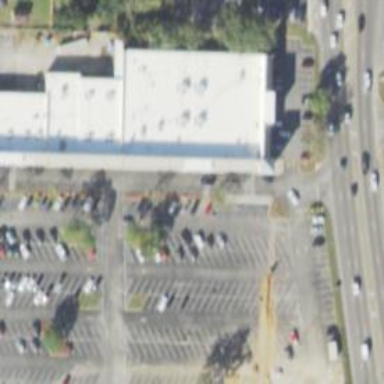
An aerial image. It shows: Parking space is available.